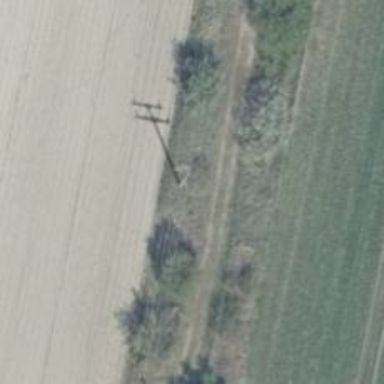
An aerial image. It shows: Power pole.